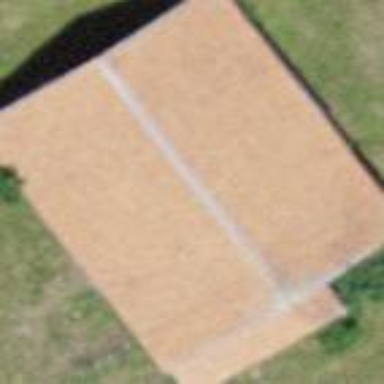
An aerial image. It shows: Rural barn.